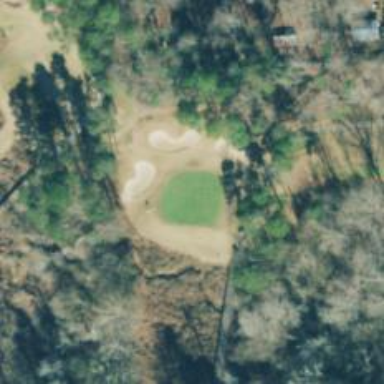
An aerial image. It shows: Golf hole.